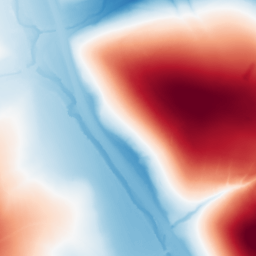
Category: trend_removal
Decomposition family: polynomial_high
Decomposition parameters: degree: 4
Upsampling method: cubic_catmull_rom
Upsampling parameters: scale: 8
Upsampling scale: 8